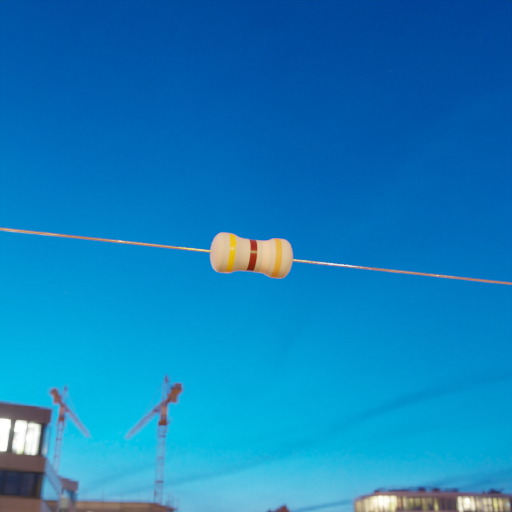
Resistor colour bands (in order): yellow, brown, white, gold